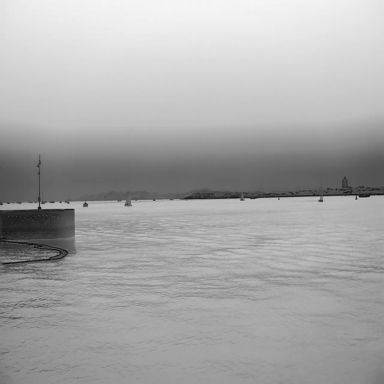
There are 11 objects shown in the infrared image, including a container_ship, five sailboats, and five bulk_carriers.